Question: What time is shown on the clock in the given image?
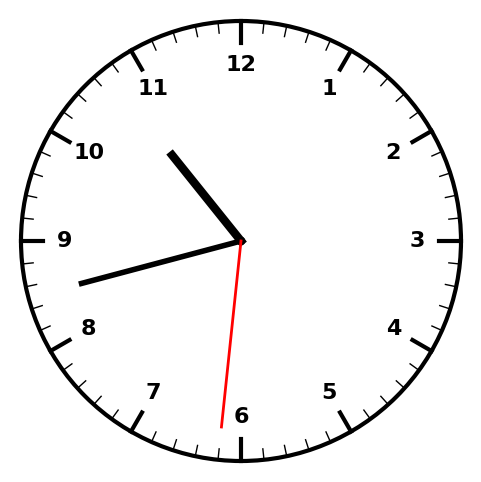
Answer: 10:42:31